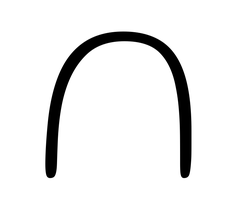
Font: Gluten_Thin